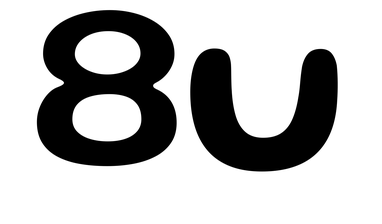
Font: Gluten_Medium